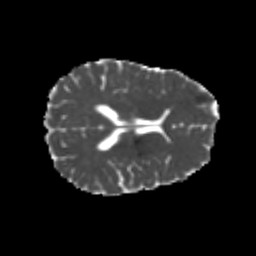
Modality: MD
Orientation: axial
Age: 23
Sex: female
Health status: healthy
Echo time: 0.074 s